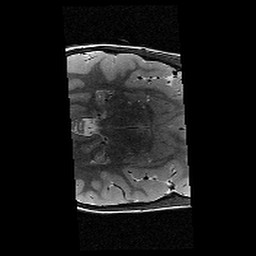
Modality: T2w
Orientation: axial
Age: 10
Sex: female
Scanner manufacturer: siemens
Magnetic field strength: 3 T
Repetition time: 9.23 s
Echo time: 0.067 s